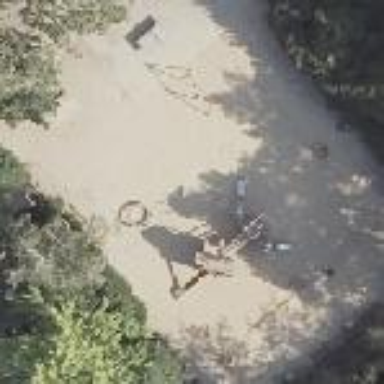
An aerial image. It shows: Sandpit at the playground.